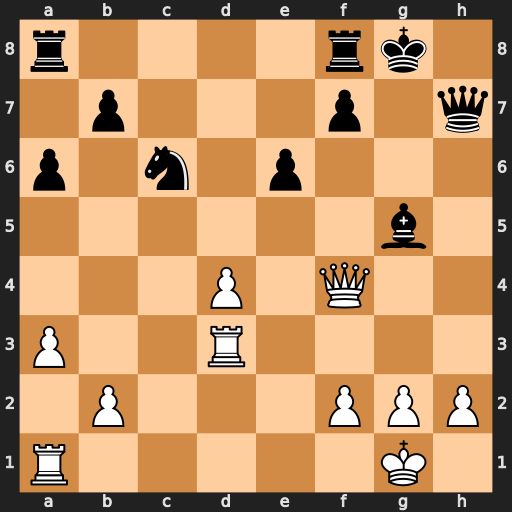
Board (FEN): r4rk1/1p3p1q/p1n1p3/6b1/3P1Q2/P2R4/1P3PPP/R5K1
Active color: w
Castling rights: -
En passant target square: -
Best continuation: Qxg5+ Qg6 Qd2